Question: I'm trying to create an app with three primary views (maybe even more in the future) that you can always get to from anywhere.
The tab bar controller works great for that, I have 3 icons in the bar for every view. However, when branching off from any of those to other modal views, the tab bar is obviously no longer there.
I got around it by embedding one view in a container, so it is not overlapping the tab bar, but I cannot do the same thing for another view. (fx. on the screenshot you can see Zastavky Table View, I would like to be able to get to another view by clicking cell in this one, yet still have a tabbar on the bottom)
:

Do you guys have any idea how this could be done? Is my whole concept wrong here? Thank you very much! :)
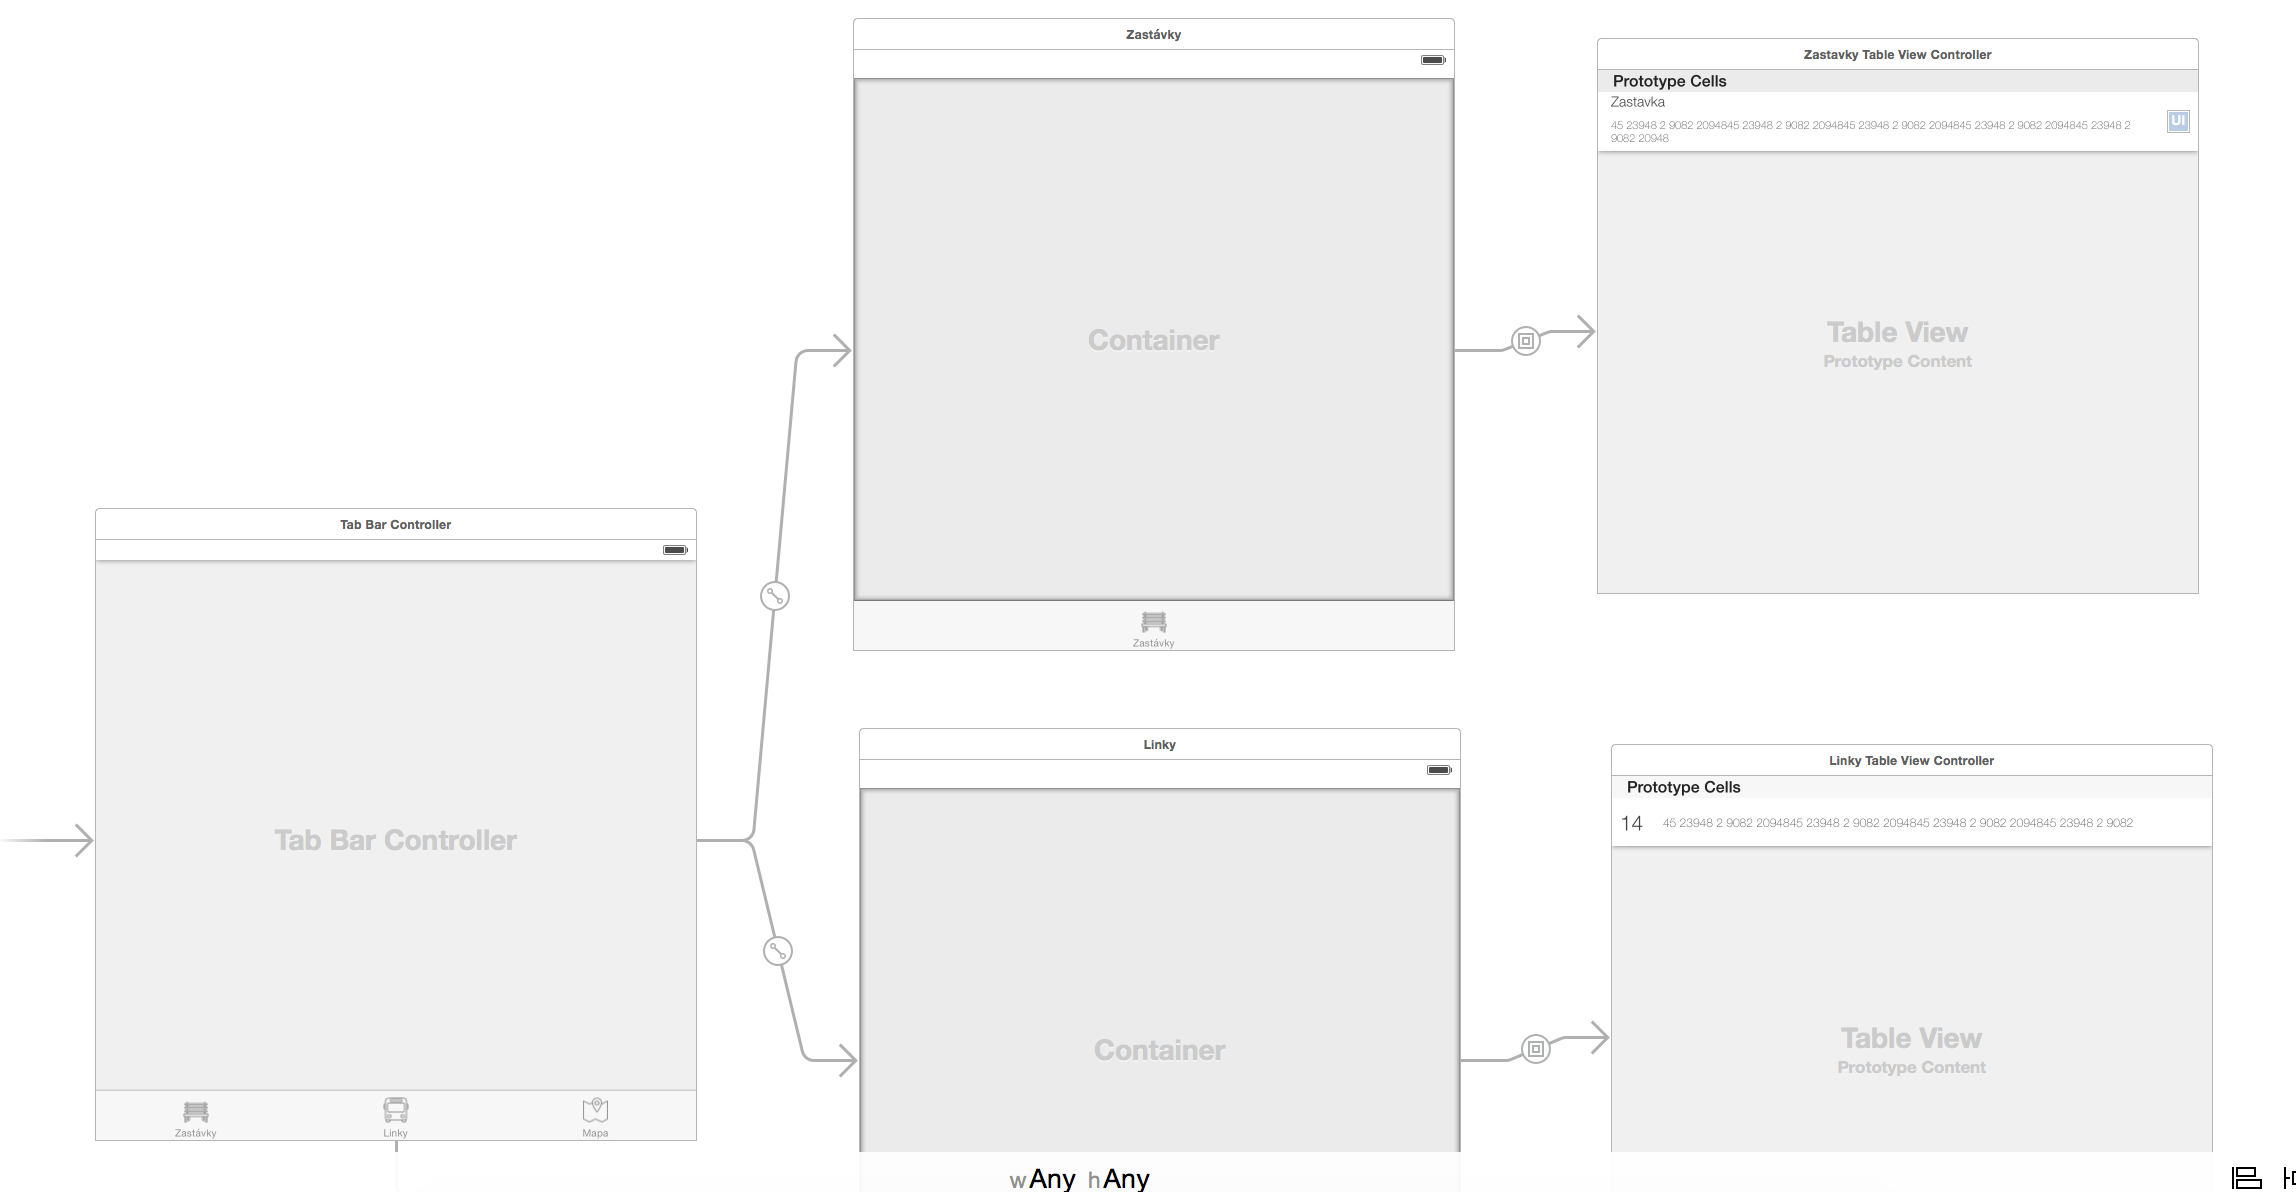
Answer: Use 'navigation' with 'show' segue.
'''
UITabBarController
|--UINavigationController
| '--UIViewControllerA
|--UINavigationController
| '--UIViewControllerB
'--UINavigationController
'--UIViewControllerC
'''
This construct may help you.